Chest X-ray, PA view. Patient: 43 years old, sex M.
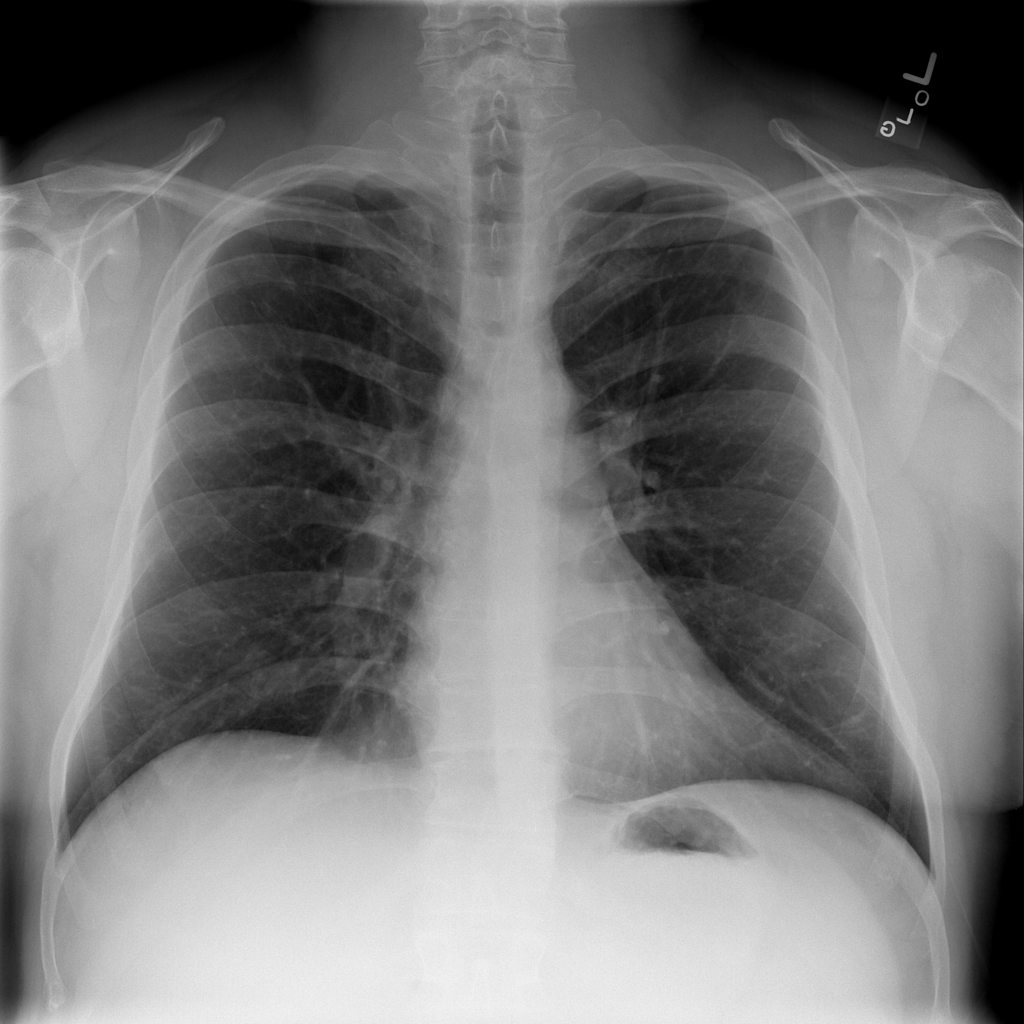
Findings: No Finding